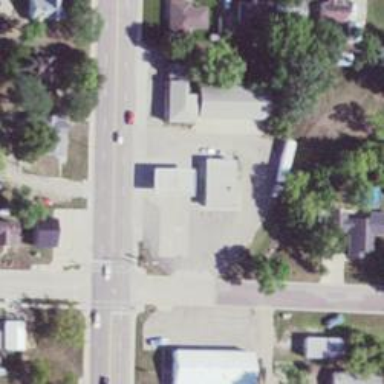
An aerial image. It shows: Convenience shop.